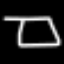
Label: square